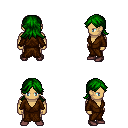
a pixel art fantasy rpg character, male body template, human, tanned skin, brown robe, metal pants, green loose hair, maroon shoes, four views (front, back, left, right), 2x2 character sprite sheet, small pixel art, hard edges, no anti-aliasing